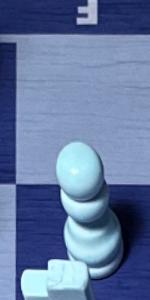
Label: Pawn_White